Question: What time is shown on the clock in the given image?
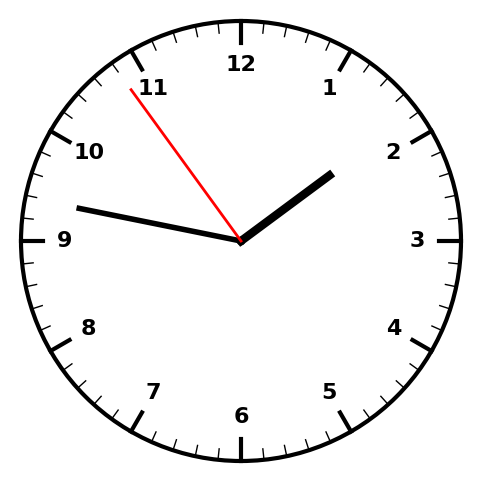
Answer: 01:46:54